Question: This is an 15-digit puzzle. Find the minimum number of steps to restore it.
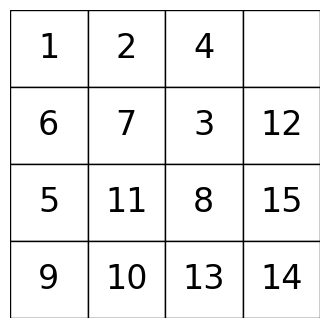
Answer: 17